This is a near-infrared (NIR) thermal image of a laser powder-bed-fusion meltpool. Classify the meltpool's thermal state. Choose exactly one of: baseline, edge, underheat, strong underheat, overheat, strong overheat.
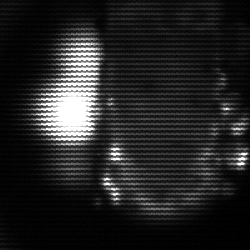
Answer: strong underheat